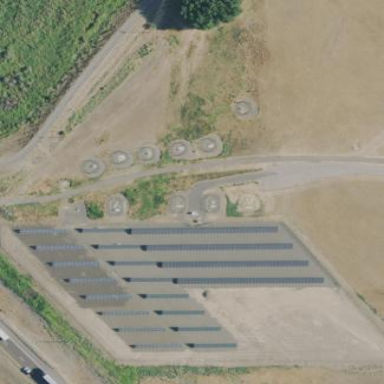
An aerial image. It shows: Industrial area hosting solar power plant. The plant utilizes photovoltaic technology to generate electricity.